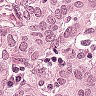
Metastatic tissue present: yes